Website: home-depot
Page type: payment
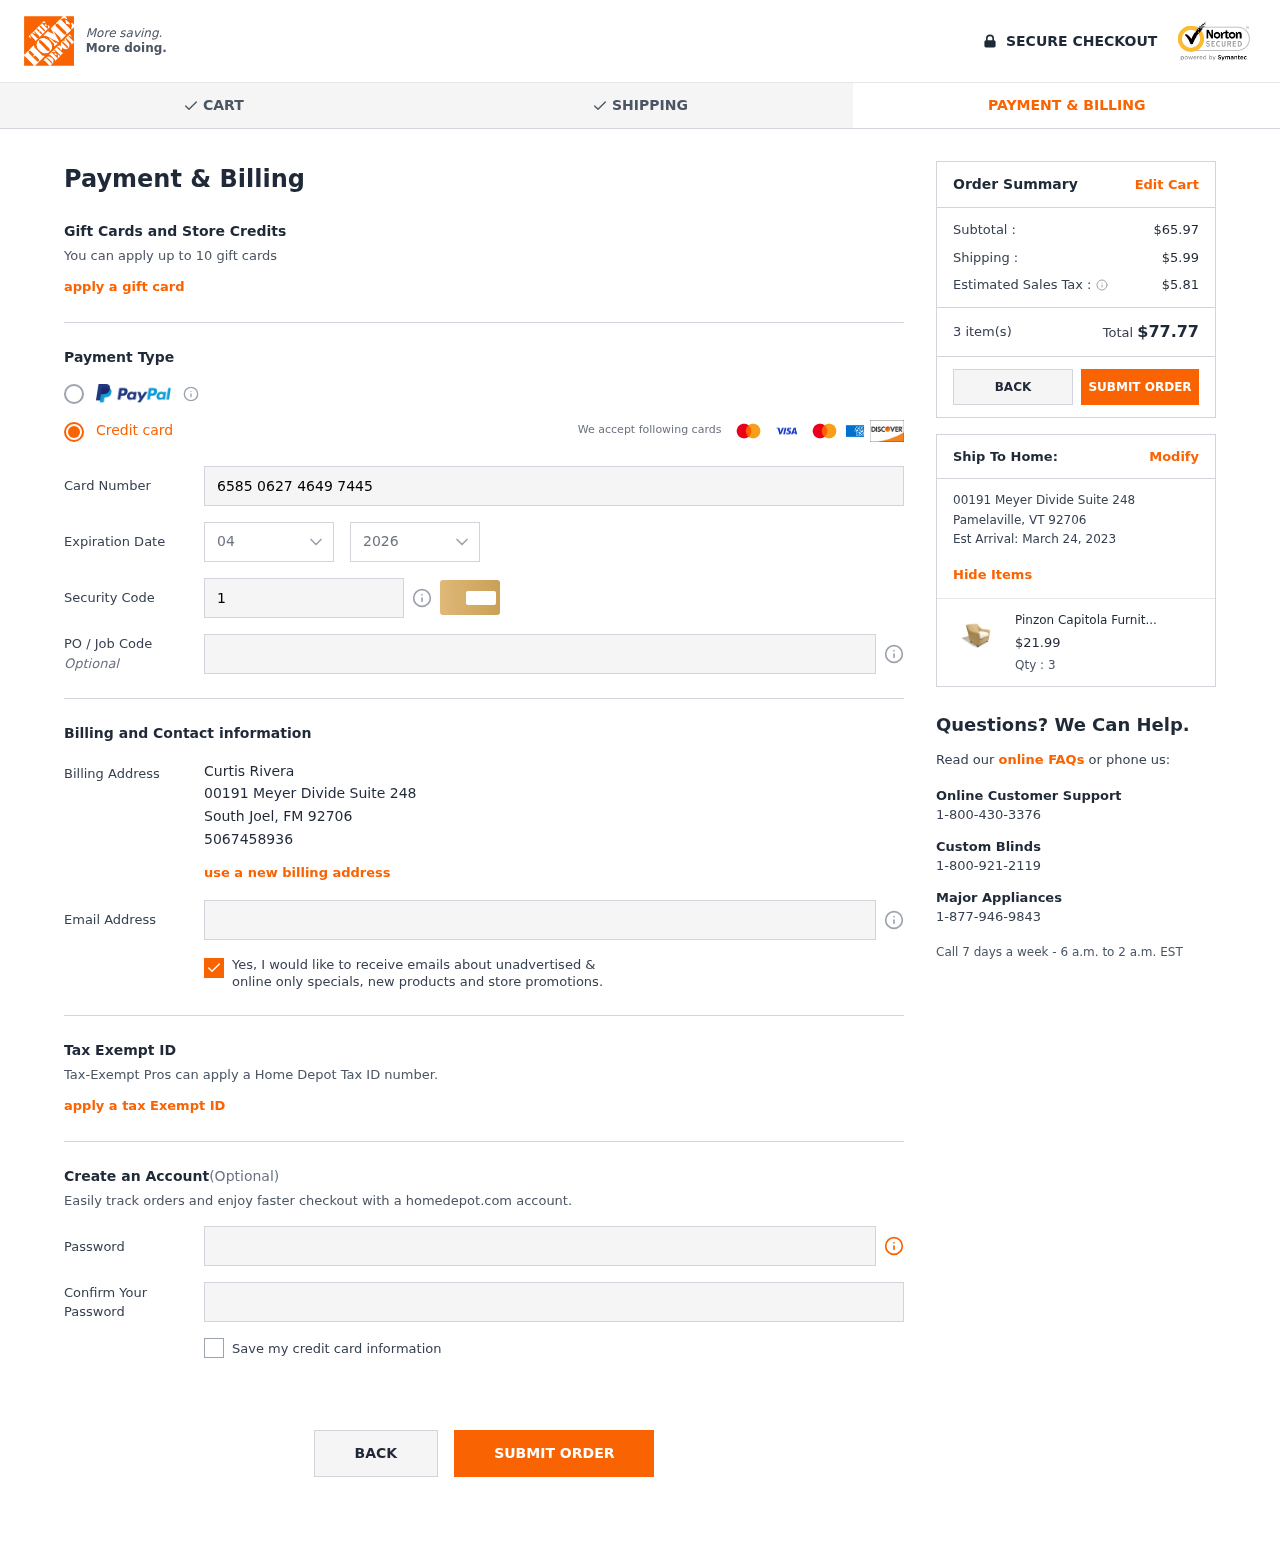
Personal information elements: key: PII_CARD_CVV
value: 107
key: PII_CARD_EXPIRY_MONTH
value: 04
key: PII_CARD_EXPIRY_YEAR
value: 26
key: PII_CARD_NUMBER
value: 6585 0627 4649 7445
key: PII_CITY
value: South Joel
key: PII_CITY2
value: Pamelaville
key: PII_EMAIL
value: crivera@gmail.com
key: PII_FULLNAME
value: Curtis Rivera
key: PII_JOB_CODE
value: ZE-0189
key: PII_PHONE
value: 5067458936
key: PII_POSTCODE
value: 92706
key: PII_POSTCODE2
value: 92706
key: PII_STATE_ABBR
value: FM
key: PII_STATE_ABBR2
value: VT
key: PII_STREET
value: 00191 Meyer Divide Suite 248
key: PII_STREET2
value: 00191 Meyer Divide Suite 248
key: PII_POSTCODE_FULL
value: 92706
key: PII_POSTCODE_NUMERIC
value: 92706
Product elements: key: PRODUCT1_NAME
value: Pinzon Capitola Furniture Collection
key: PRODUCT1_PRICE
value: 21.99
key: PRODUCT1_QUANTITY
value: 3
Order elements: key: ORDER_SUBTOTAL
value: $65.97
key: ORDER_SHIPPING_COST
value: $5.99
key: ORDER_TAX
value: $5.81
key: ORDER_NUM_ITEMS
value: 3 item(s)
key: ORDER_TOTAL
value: $77.77
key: ORDER_DELIVERY_DATE
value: March 24, 2023